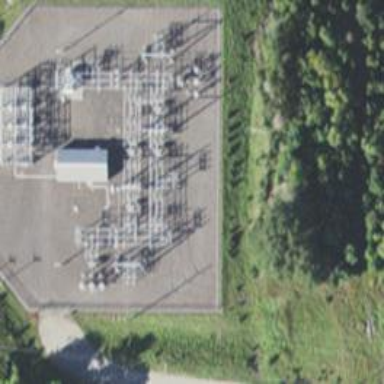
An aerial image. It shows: Switch for power supply.